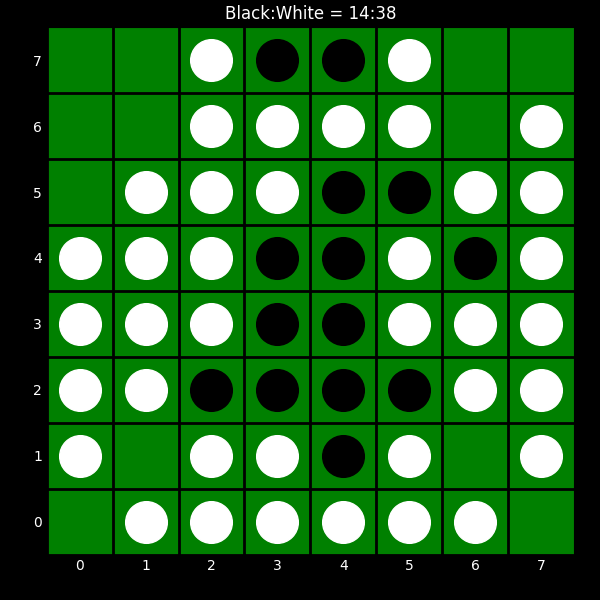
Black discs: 14
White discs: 38